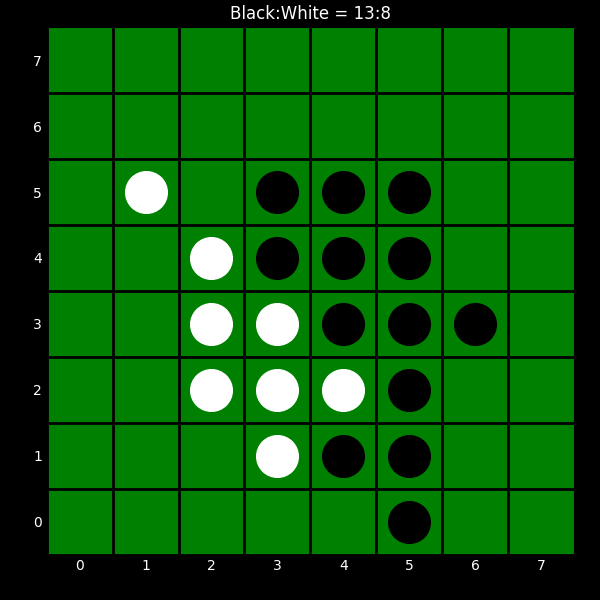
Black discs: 13
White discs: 8